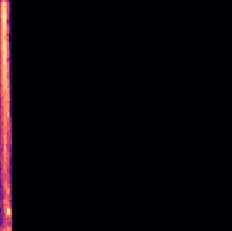
Sound class: Person sneeze